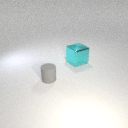
small gray rubber cylinder in front of large cyan metal cube